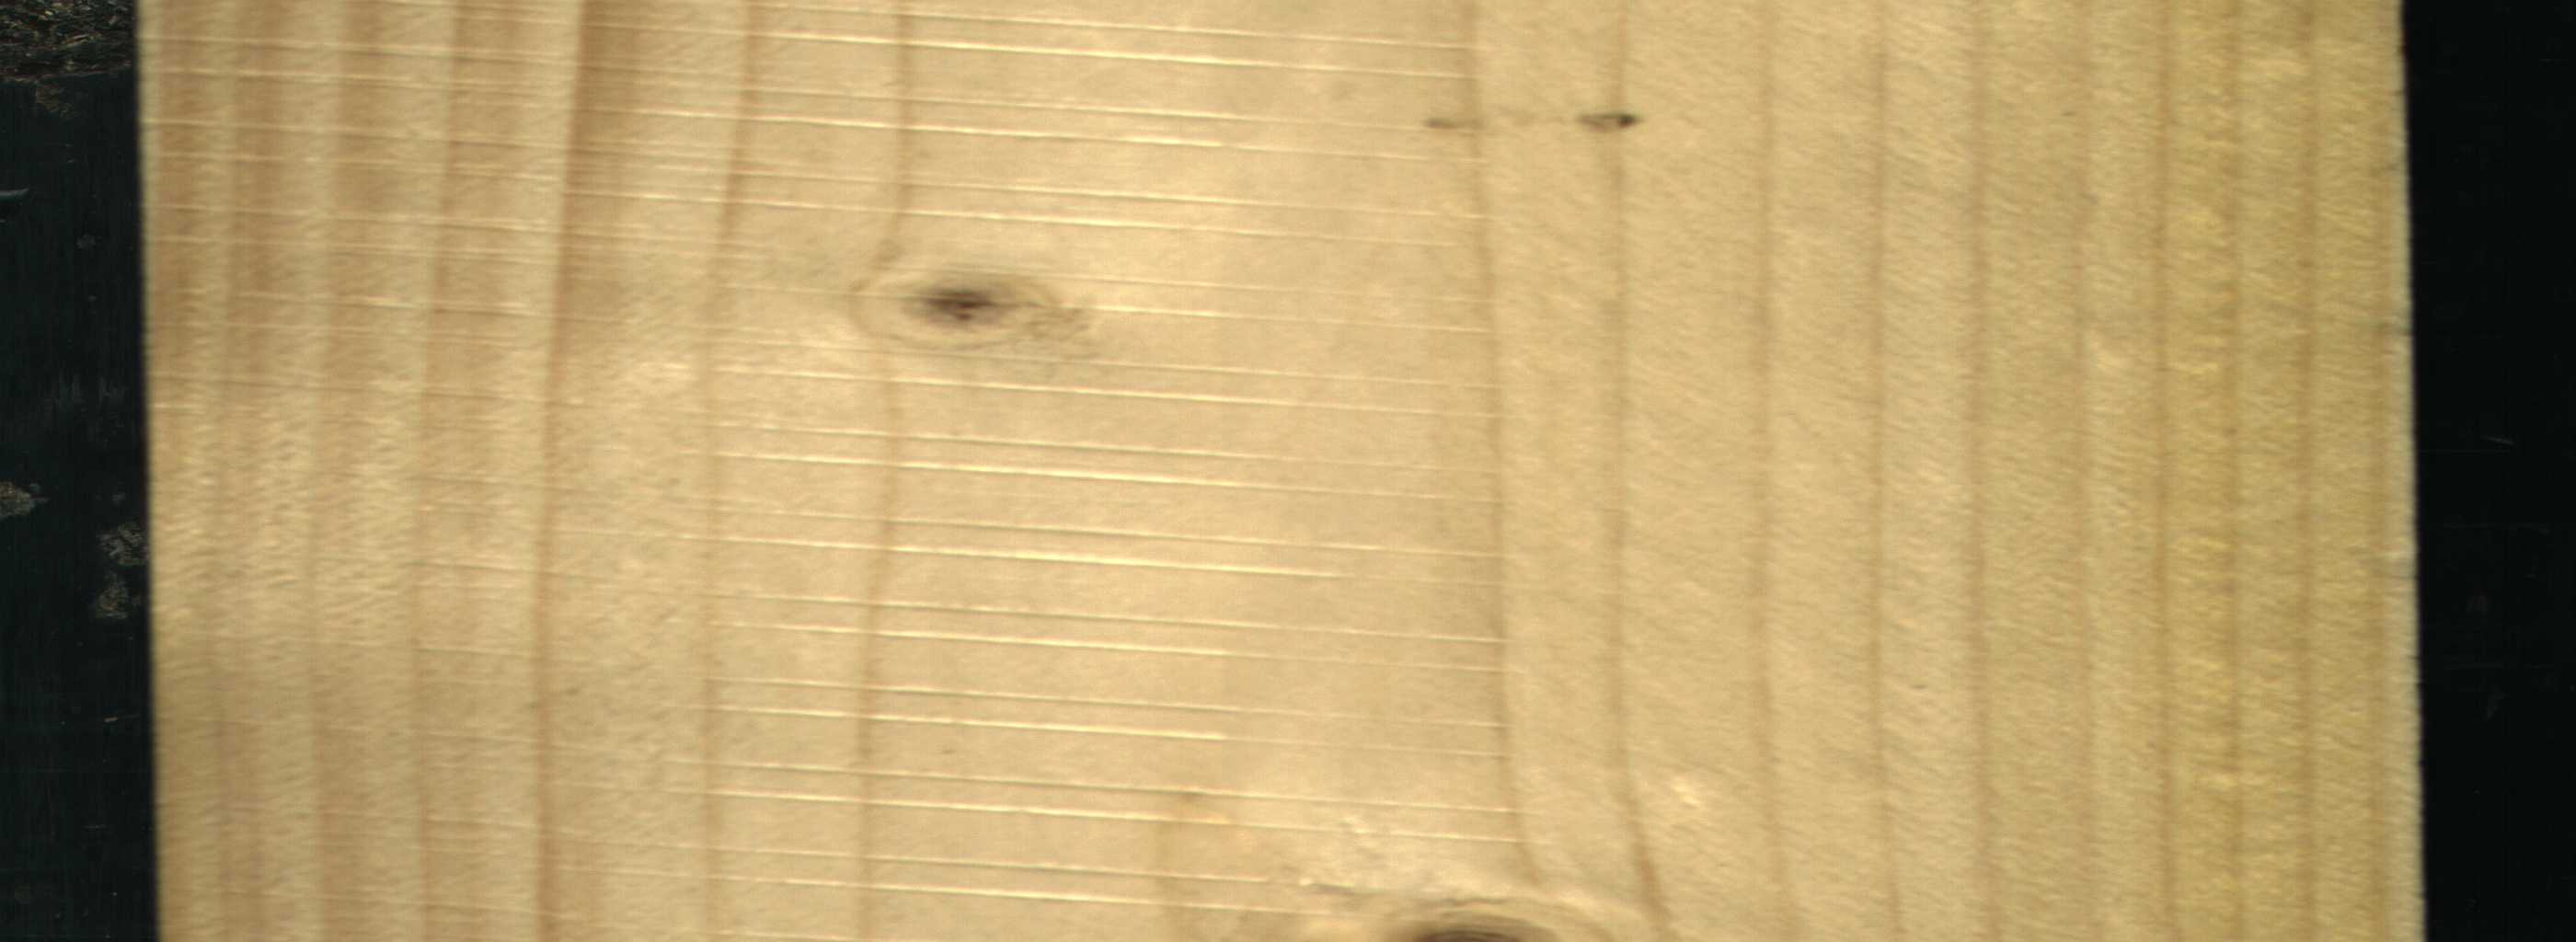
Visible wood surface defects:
Live_Knot
Live_Knot